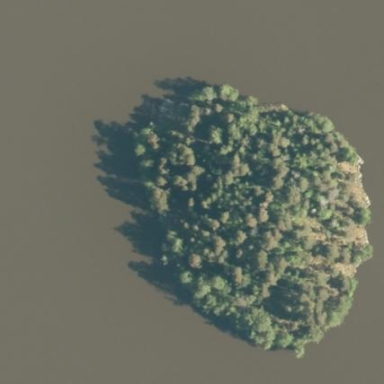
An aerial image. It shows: Islet covered with woodland.